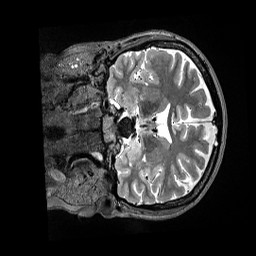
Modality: T2w
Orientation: coronal
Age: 48
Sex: female
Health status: ill
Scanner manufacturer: siemens
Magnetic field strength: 3 T
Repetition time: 3.2 s
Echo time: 0.564 s